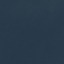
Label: SeaLake